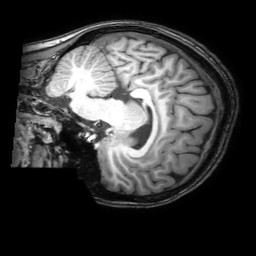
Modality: T1w
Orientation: sagittal
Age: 18
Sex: female
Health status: healthy
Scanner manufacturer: philips
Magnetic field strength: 3 T
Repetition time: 0.0079 s
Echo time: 0.0035 s